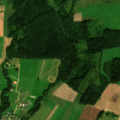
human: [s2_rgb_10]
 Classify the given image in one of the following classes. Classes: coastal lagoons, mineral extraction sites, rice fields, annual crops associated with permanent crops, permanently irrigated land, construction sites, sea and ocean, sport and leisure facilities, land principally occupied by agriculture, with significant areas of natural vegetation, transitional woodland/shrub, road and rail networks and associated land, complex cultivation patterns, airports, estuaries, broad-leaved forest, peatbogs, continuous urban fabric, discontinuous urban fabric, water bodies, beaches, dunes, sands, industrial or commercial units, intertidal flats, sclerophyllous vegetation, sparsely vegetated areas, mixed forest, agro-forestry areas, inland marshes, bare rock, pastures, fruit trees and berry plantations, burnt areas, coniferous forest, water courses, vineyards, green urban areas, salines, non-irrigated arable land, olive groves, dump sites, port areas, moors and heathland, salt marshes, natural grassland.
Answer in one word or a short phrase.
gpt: discontinuous urban fabric, non-irrigated arable land, pastures, broad-leaved forest, transitional woodland/shrub